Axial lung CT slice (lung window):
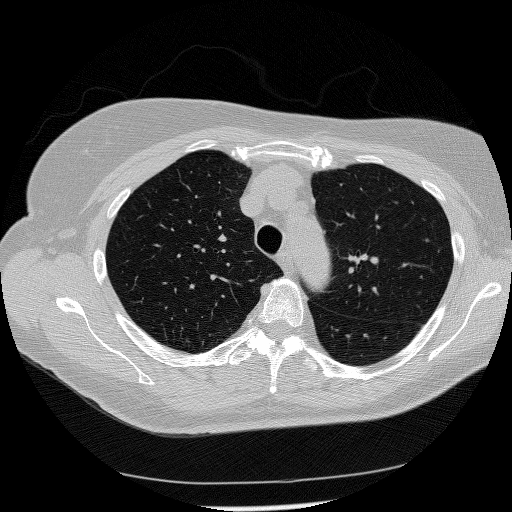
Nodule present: no